Question: I have a package that consists of functions and procedure. I nee d to run that package in debug mode. I can set breakpoint in the functions or procedures. But if I want to debug the package that is not working. The run option is showing as disable. How can I make that work.
Thanks

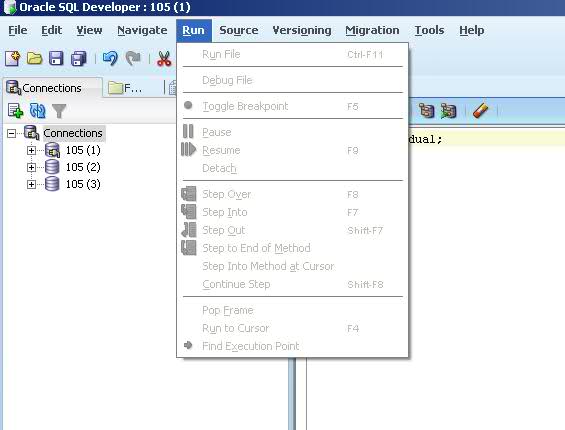
Answer: go to your opened connection, open your package, then you will be able to debug it.